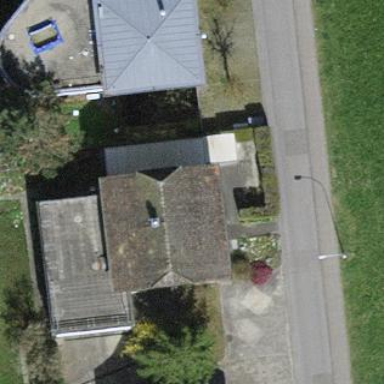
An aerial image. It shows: Detached building.